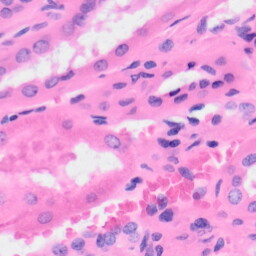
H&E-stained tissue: Kidney